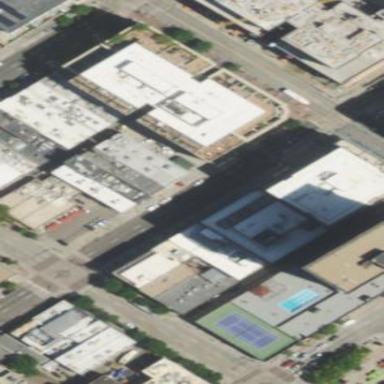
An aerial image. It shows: Commercial building.